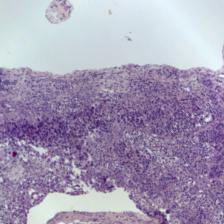
Diagnosis: OSCC